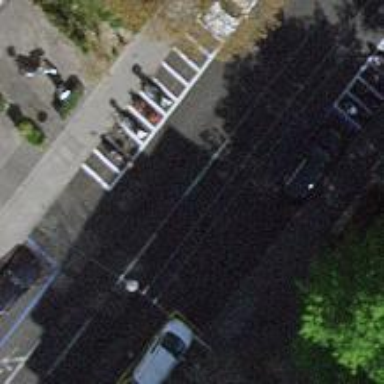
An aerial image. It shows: Motorcycle parking area.